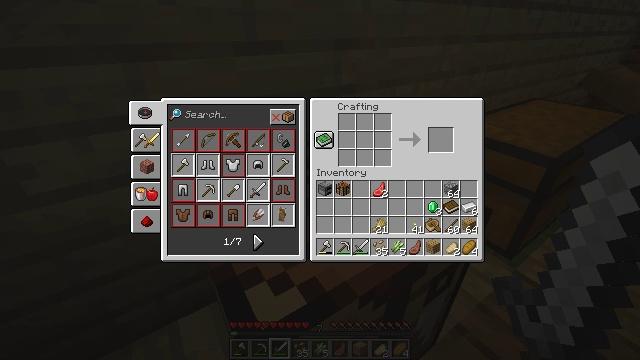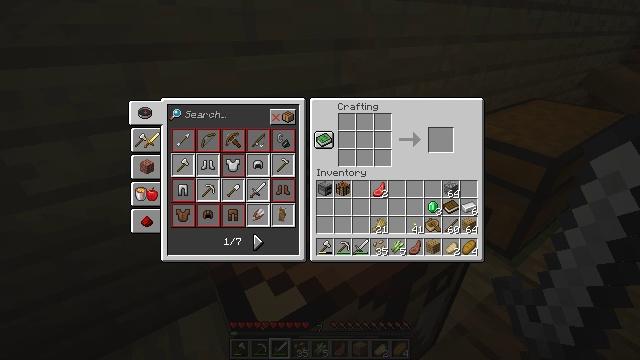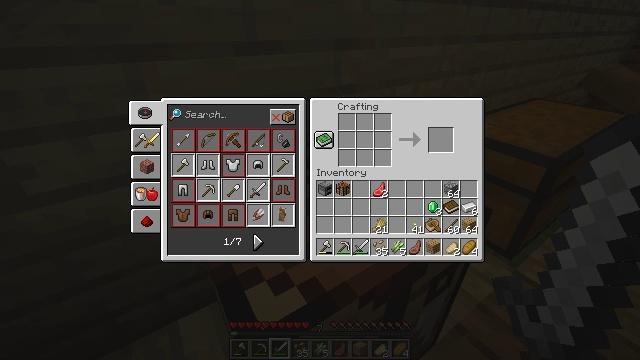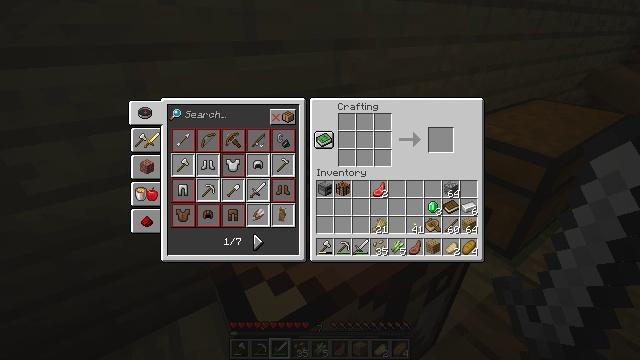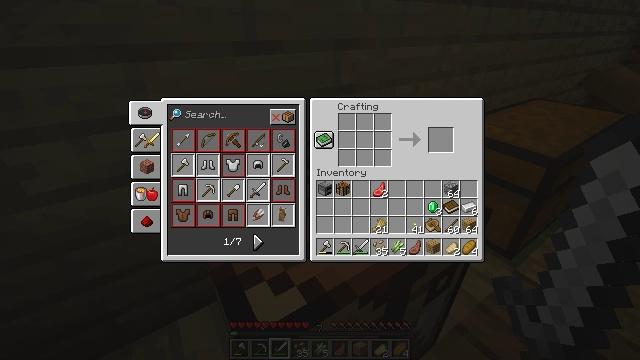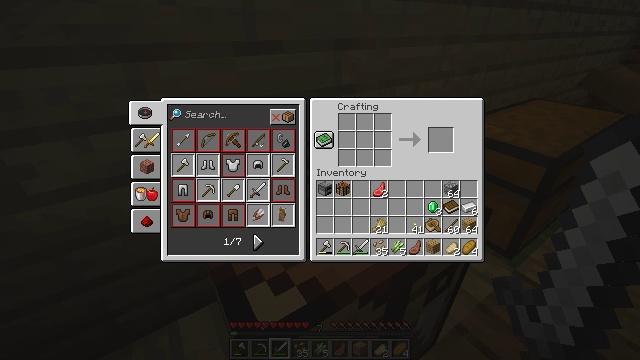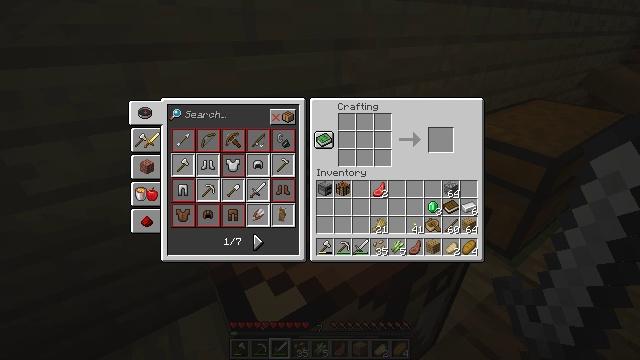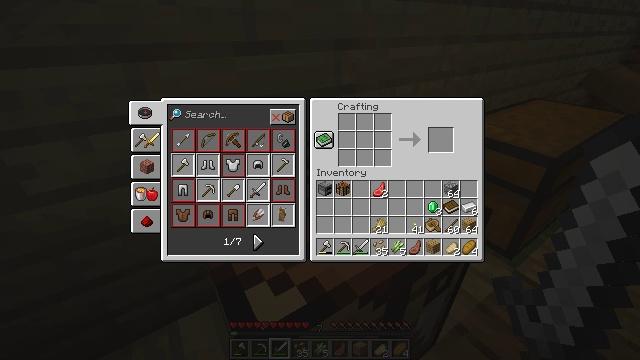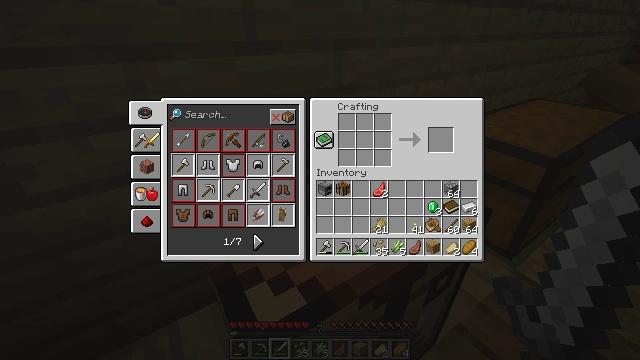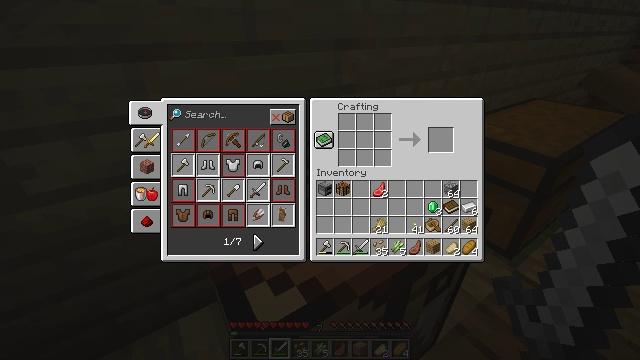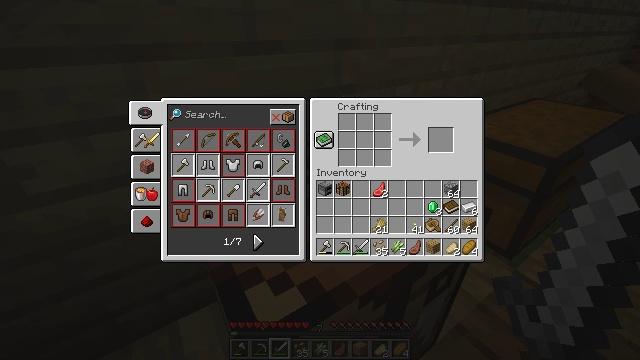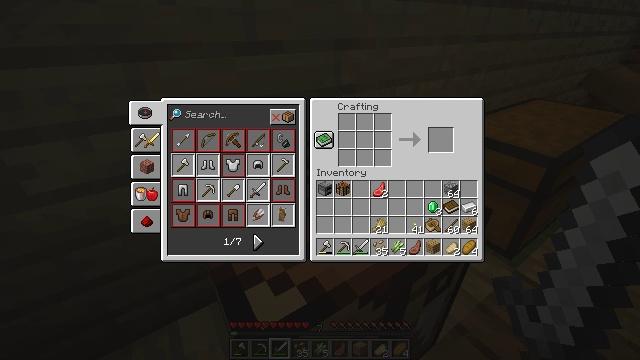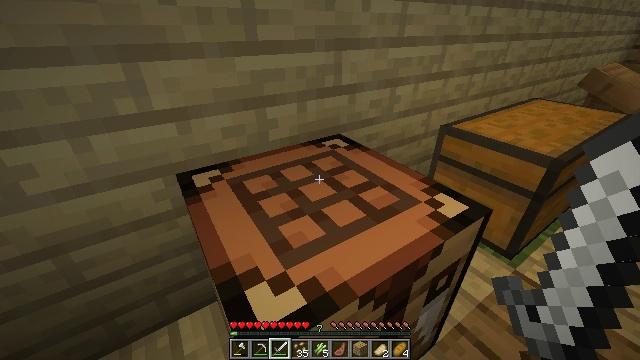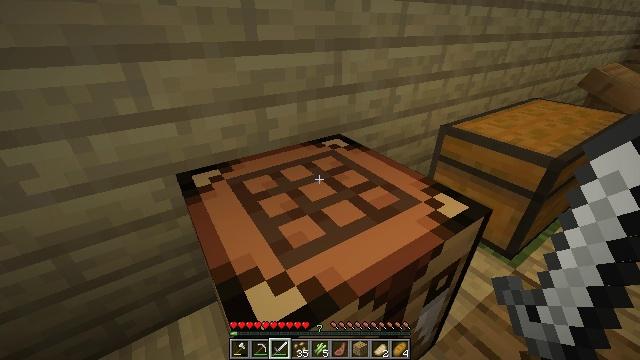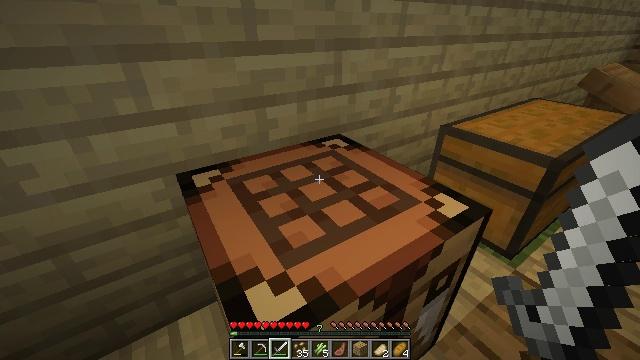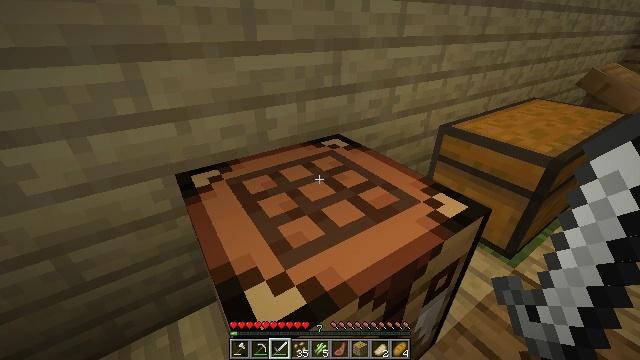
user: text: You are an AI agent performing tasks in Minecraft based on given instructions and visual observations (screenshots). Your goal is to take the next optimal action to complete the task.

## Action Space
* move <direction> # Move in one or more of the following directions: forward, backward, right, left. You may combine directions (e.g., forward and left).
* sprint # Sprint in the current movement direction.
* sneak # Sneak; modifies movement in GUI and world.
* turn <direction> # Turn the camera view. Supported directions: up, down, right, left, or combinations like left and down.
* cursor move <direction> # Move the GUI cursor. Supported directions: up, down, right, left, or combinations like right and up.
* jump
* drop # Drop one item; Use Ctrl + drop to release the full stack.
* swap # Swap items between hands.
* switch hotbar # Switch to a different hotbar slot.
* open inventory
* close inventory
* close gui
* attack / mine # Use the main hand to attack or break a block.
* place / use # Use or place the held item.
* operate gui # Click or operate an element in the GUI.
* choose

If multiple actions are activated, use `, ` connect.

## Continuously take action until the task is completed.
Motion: motion action
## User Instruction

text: Remove a bread from the inventory.
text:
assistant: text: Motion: no_op
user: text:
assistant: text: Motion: no_op
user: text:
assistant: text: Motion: no_op
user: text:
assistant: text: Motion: no_op
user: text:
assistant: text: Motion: no_op
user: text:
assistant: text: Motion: no_op
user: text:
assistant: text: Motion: no_op
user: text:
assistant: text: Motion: no_op
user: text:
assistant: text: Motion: no_op
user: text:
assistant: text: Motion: no_op
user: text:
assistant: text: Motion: no_op
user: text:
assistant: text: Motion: no_op
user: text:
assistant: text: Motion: close gui
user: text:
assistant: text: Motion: open inventory
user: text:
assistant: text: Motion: open inventory
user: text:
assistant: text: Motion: turn right and up
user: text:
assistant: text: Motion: no_op
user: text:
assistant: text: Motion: no_op
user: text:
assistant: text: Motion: no_op
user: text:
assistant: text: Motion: no_op
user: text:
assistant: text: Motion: no_op
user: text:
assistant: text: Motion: no_op
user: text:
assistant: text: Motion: turn right
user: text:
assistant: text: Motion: turn right
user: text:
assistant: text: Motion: turn right
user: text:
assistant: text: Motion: turn right
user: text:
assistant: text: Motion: turn right
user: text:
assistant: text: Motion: turn right
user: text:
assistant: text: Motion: turn right
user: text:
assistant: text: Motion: turn right